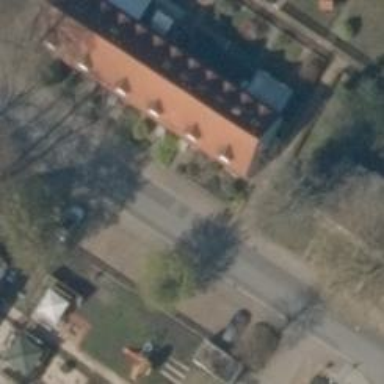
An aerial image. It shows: Terrace building.